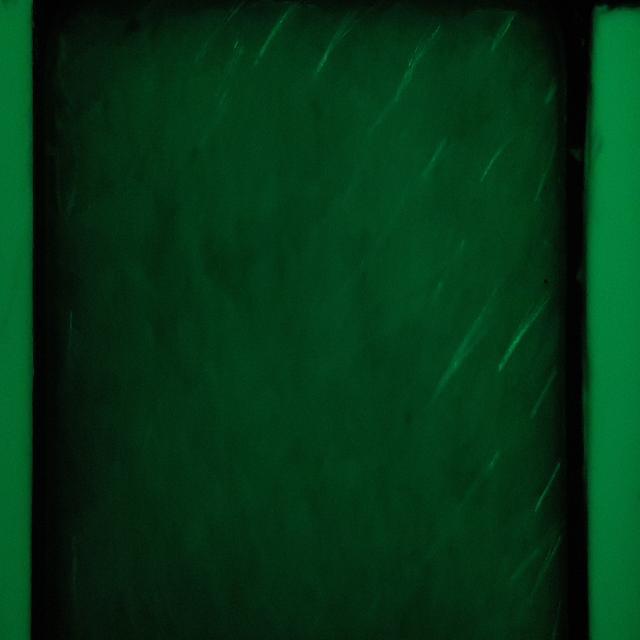
Canine dermatitis — inflammation of the skin presenting with erythema, pruritus, papules, and excoriation. May be allergic, contact, or atopic in origin.